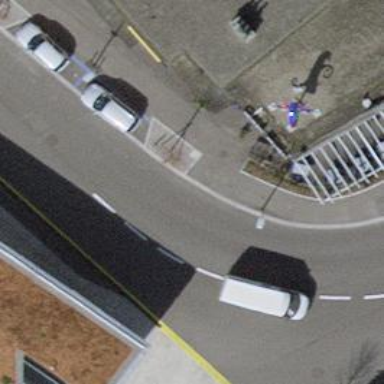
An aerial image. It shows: Bus stop with designated stop position for public transport.